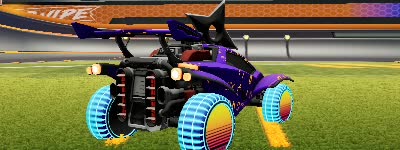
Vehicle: octane